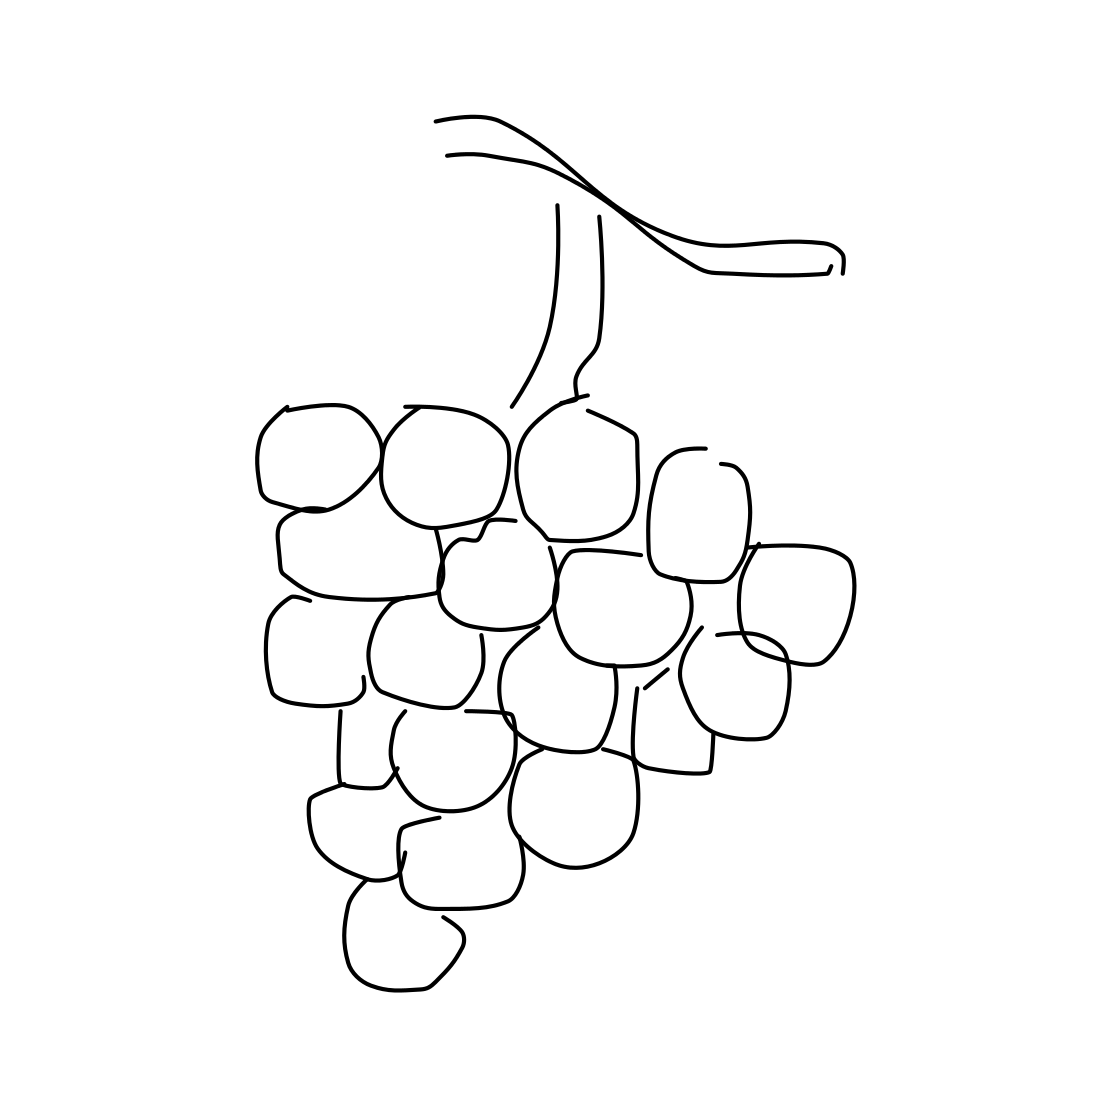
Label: grapes